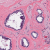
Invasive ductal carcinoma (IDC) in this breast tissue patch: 0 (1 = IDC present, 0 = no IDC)